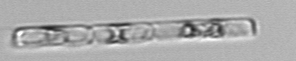
Label: Guinardia_delicatula